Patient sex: F
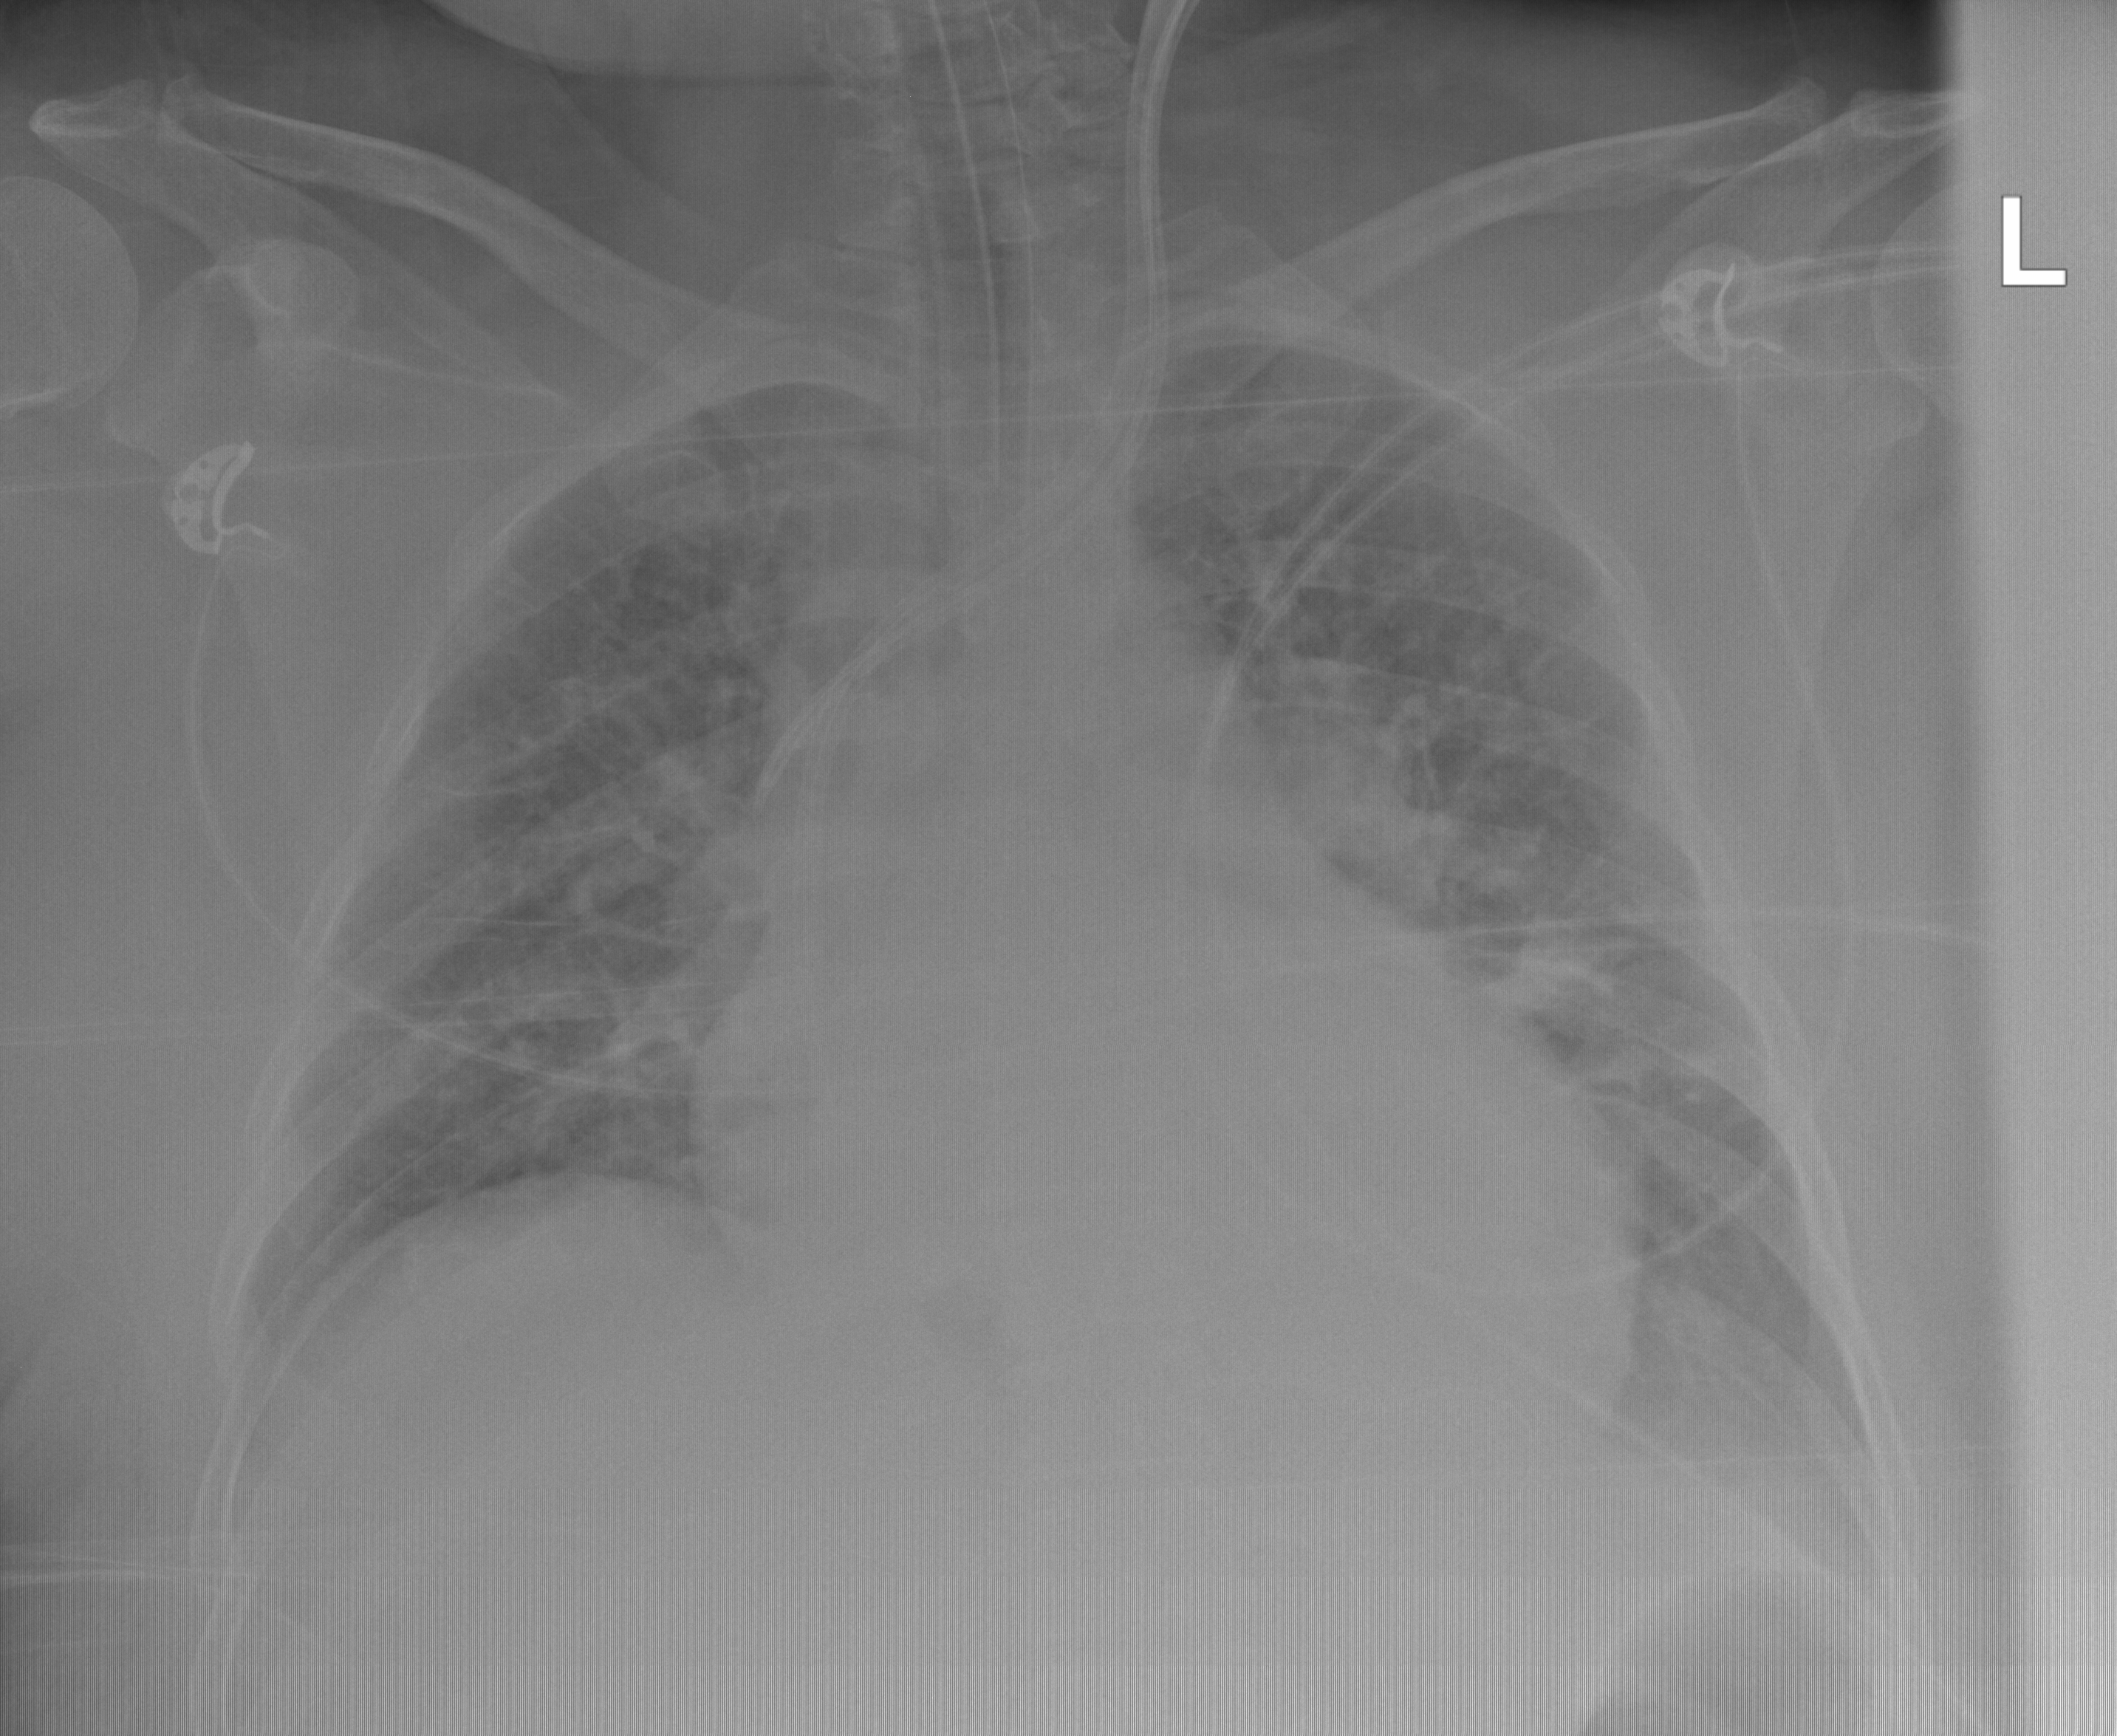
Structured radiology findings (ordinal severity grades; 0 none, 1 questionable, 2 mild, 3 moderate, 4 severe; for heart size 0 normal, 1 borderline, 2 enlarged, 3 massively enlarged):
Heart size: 2
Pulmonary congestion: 2
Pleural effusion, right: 2
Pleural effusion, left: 2
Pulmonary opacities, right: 3
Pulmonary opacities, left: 3
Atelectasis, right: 2
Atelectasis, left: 2